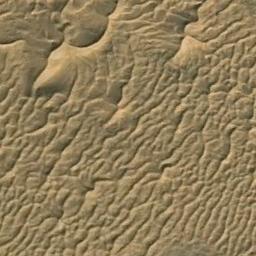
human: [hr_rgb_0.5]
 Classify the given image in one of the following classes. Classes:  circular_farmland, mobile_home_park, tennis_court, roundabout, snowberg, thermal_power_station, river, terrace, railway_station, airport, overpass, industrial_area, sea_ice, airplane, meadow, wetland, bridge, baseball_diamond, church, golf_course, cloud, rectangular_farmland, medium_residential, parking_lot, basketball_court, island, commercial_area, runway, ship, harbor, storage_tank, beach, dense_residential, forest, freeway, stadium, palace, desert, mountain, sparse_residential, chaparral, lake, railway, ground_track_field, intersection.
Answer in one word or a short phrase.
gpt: desert